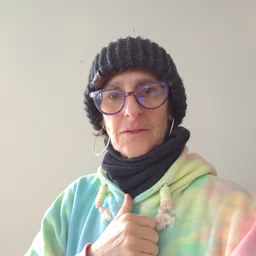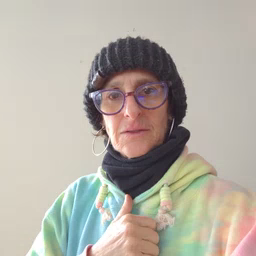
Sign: first